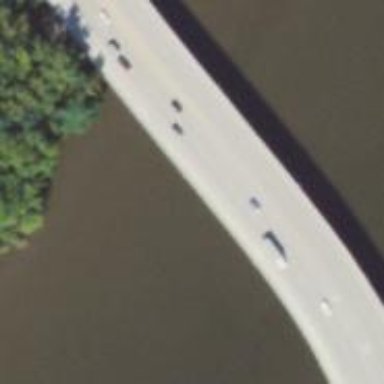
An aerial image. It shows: Trunk highway with bridge.